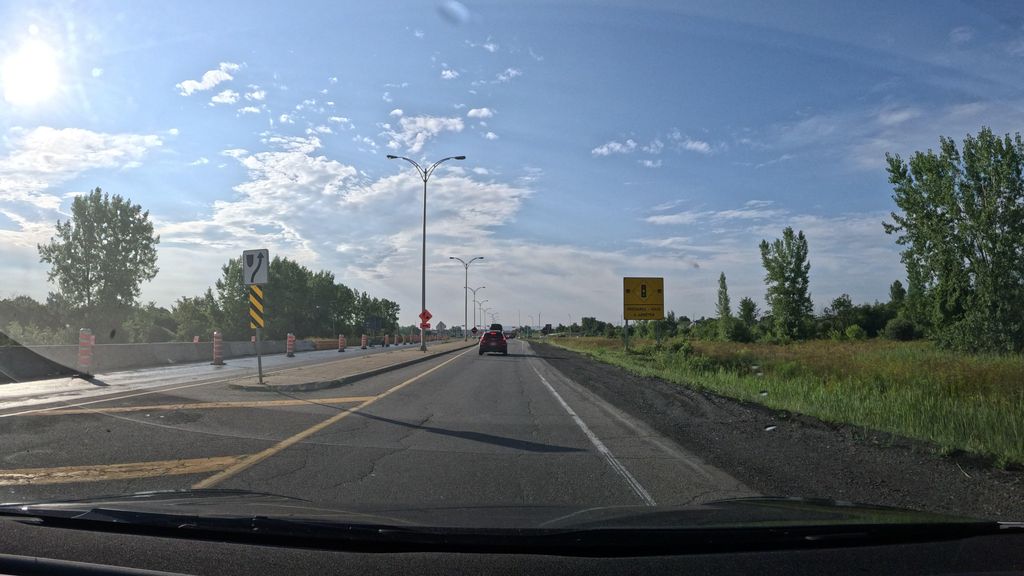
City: montreal